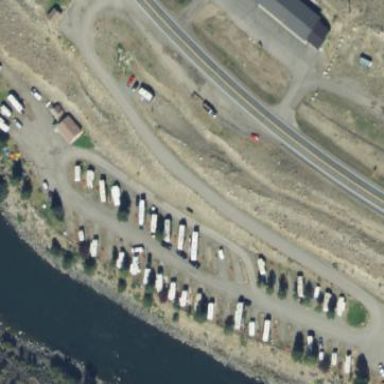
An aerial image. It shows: Caravan site with tents available for accommodation.